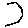
Label: hexagon